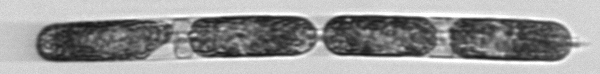
Label: Hemiaulus